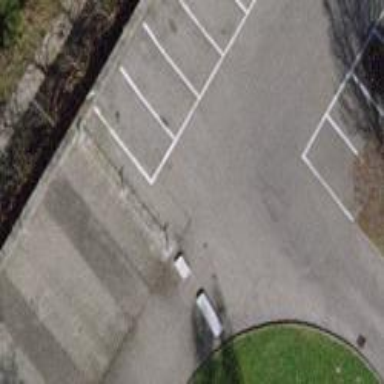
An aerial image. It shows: Bicycle parking area.